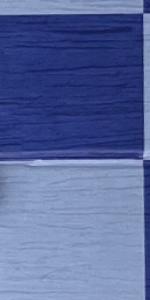
Label: Empty